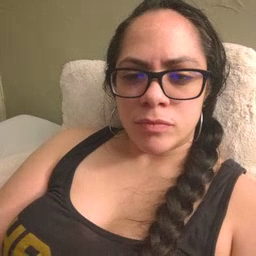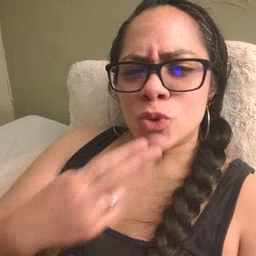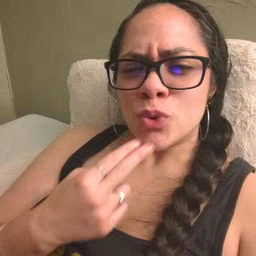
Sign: cute